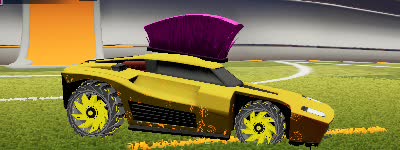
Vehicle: breakout